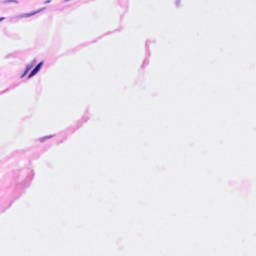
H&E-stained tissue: Breast